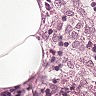
Metastatic tissue present: no